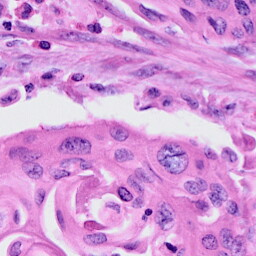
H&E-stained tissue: Cervix